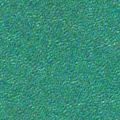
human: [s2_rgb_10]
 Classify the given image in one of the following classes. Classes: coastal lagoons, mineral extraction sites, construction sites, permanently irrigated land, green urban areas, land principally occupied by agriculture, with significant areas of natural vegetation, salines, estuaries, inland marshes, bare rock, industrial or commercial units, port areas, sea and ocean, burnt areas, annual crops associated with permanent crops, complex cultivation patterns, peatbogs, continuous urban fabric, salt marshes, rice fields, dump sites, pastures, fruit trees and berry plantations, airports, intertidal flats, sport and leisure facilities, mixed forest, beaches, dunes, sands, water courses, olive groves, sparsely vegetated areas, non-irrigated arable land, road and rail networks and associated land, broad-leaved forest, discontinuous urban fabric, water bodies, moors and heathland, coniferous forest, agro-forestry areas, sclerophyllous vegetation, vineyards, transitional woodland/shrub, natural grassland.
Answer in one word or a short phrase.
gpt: sea and ocean